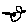
Label: bird